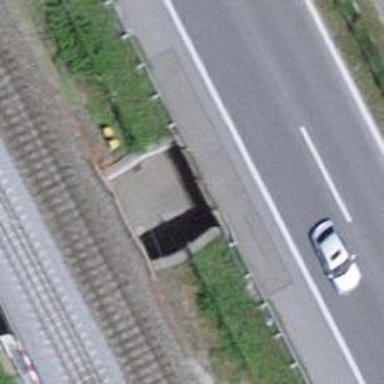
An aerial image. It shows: Unclassified road with asphalt surface going through tunnel.